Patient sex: F
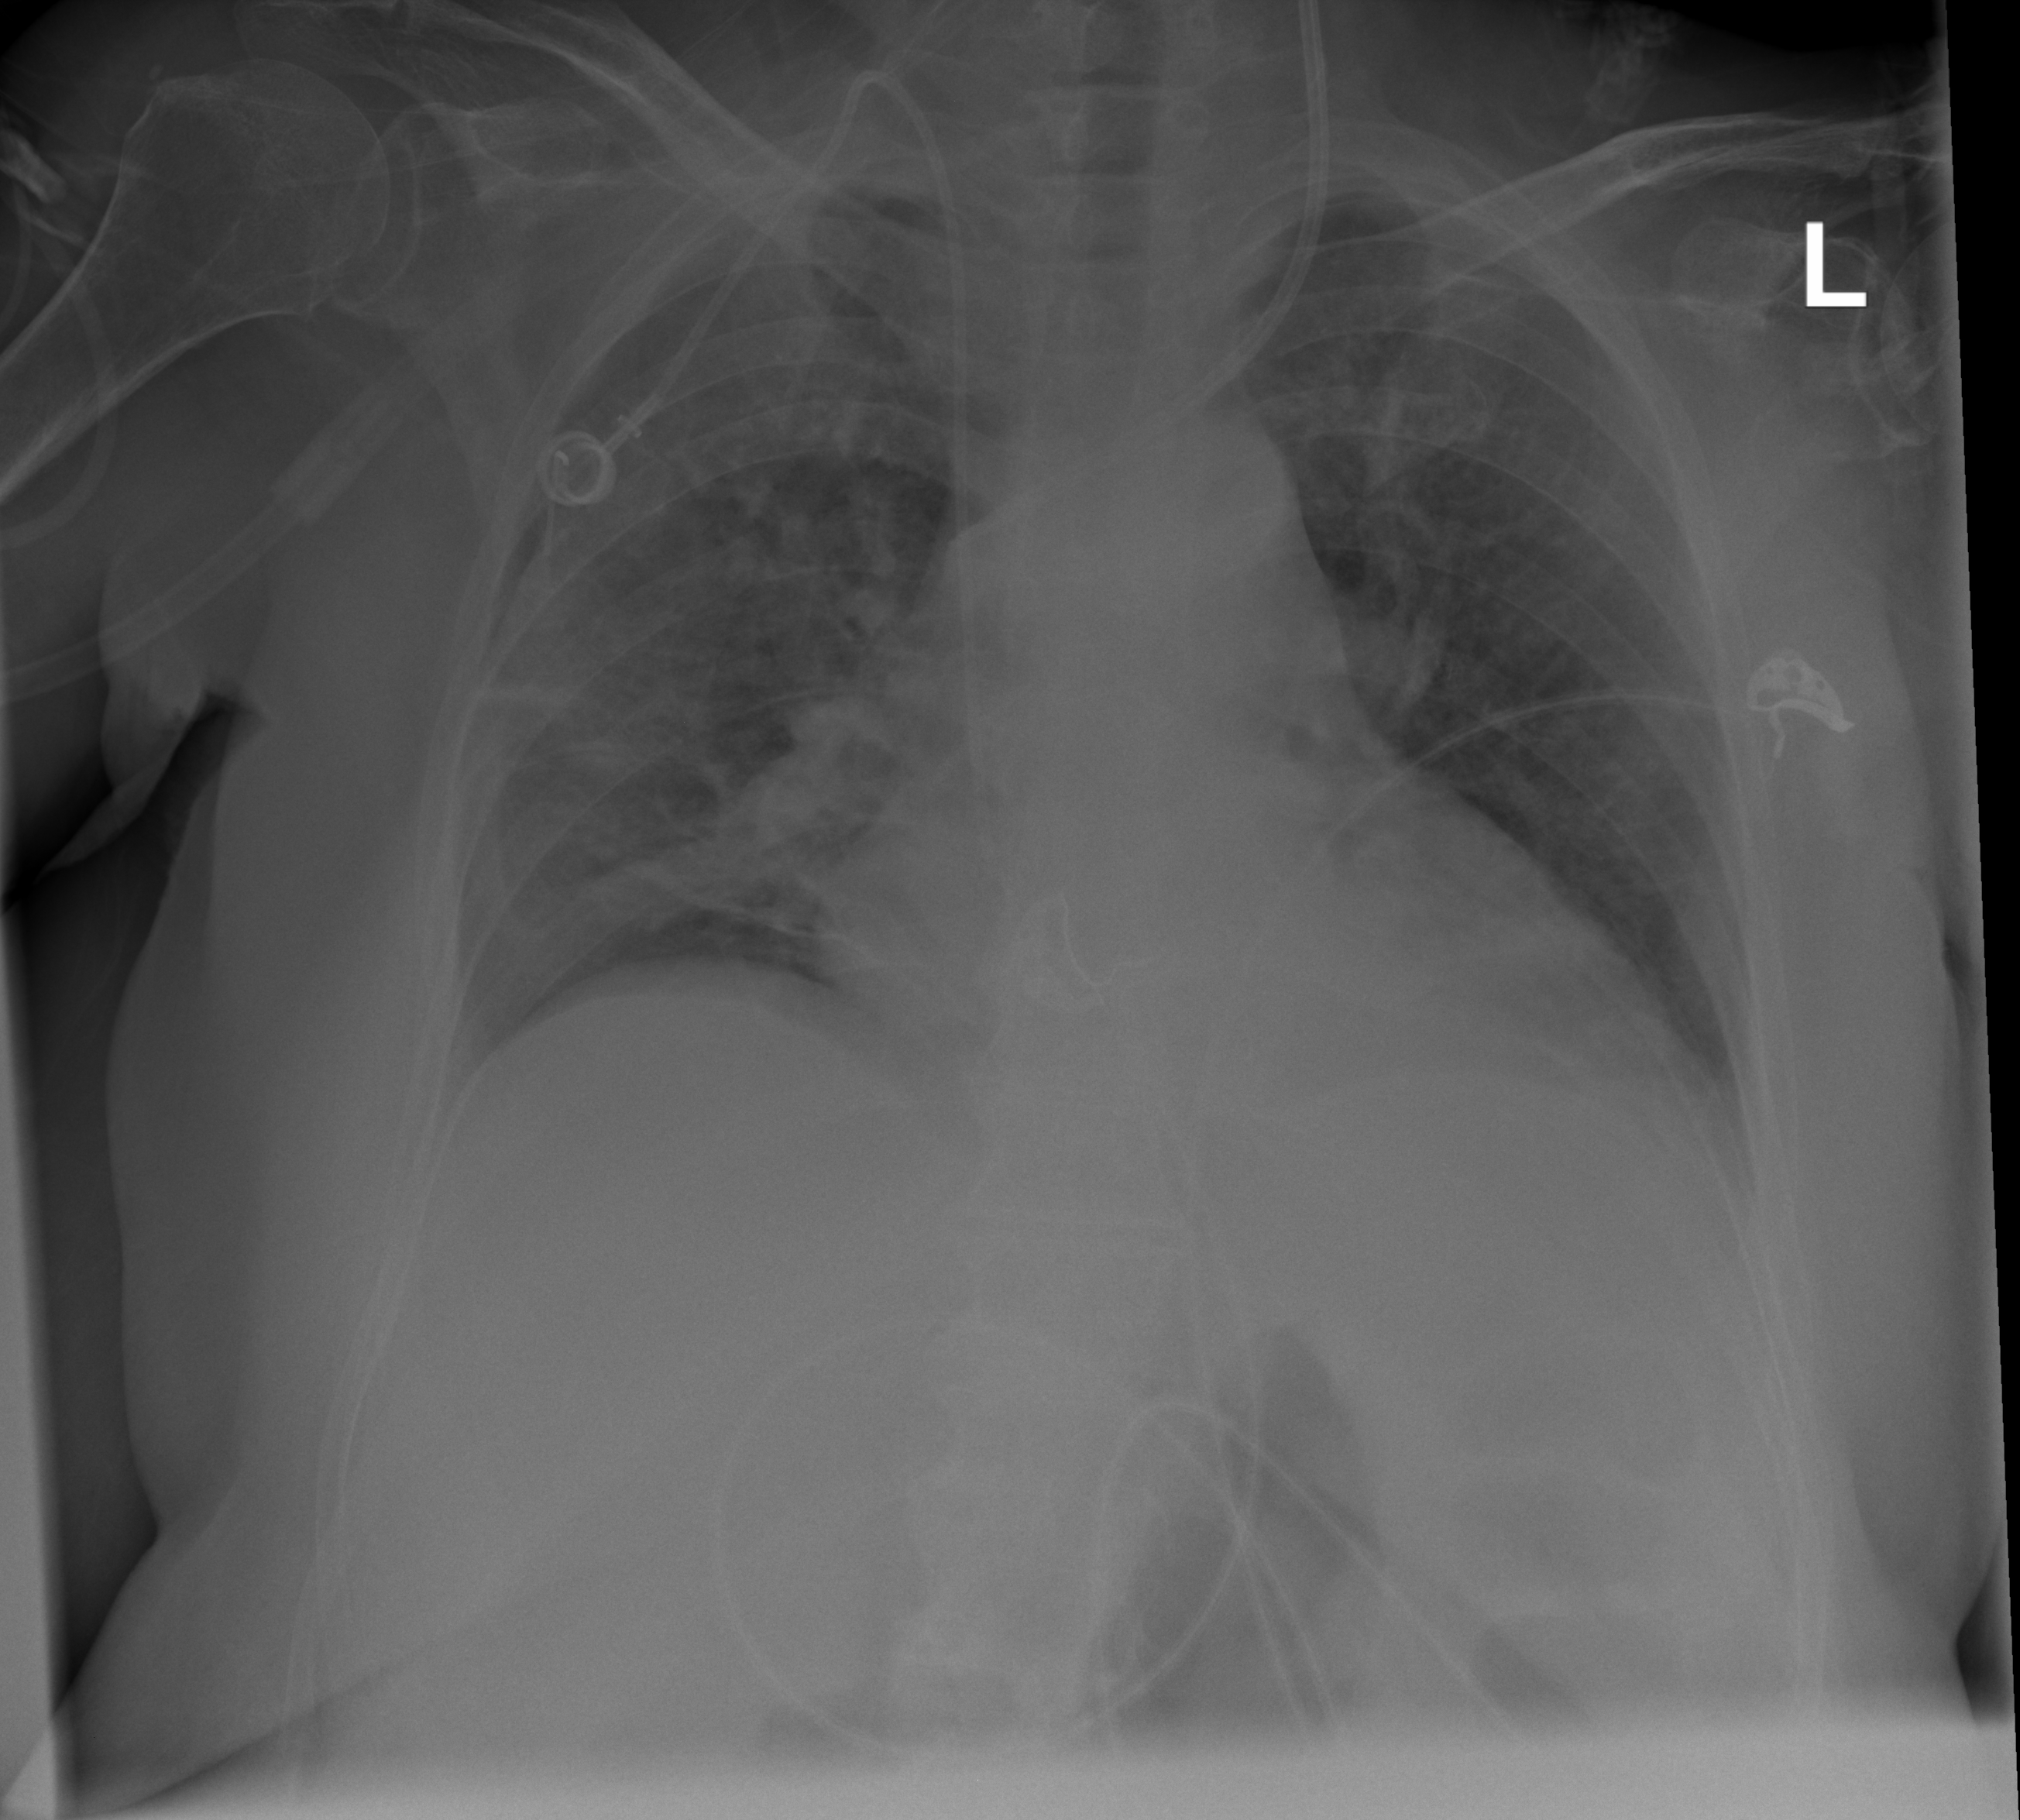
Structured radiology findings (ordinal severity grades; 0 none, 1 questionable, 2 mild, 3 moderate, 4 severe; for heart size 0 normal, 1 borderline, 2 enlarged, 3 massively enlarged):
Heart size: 2
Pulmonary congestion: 2
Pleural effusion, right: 0
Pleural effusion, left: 1
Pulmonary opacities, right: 3
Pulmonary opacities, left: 0
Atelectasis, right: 2
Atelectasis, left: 1